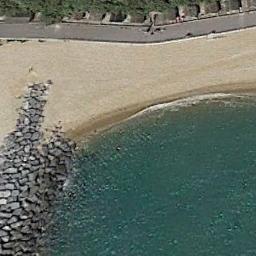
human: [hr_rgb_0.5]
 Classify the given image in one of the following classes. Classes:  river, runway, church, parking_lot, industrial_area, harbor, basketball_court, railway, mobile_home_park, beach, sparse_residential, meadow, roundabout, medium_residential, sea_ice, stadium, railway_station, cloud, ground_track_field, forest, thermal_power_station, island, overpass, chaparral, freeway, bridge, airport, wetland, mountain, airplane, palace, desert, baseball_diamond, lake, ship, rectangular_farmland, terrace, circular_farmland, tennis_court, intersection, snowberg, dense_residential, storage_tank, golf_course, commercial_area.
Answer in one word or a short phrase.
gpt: beach